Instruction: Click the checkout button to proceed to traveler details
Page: cart
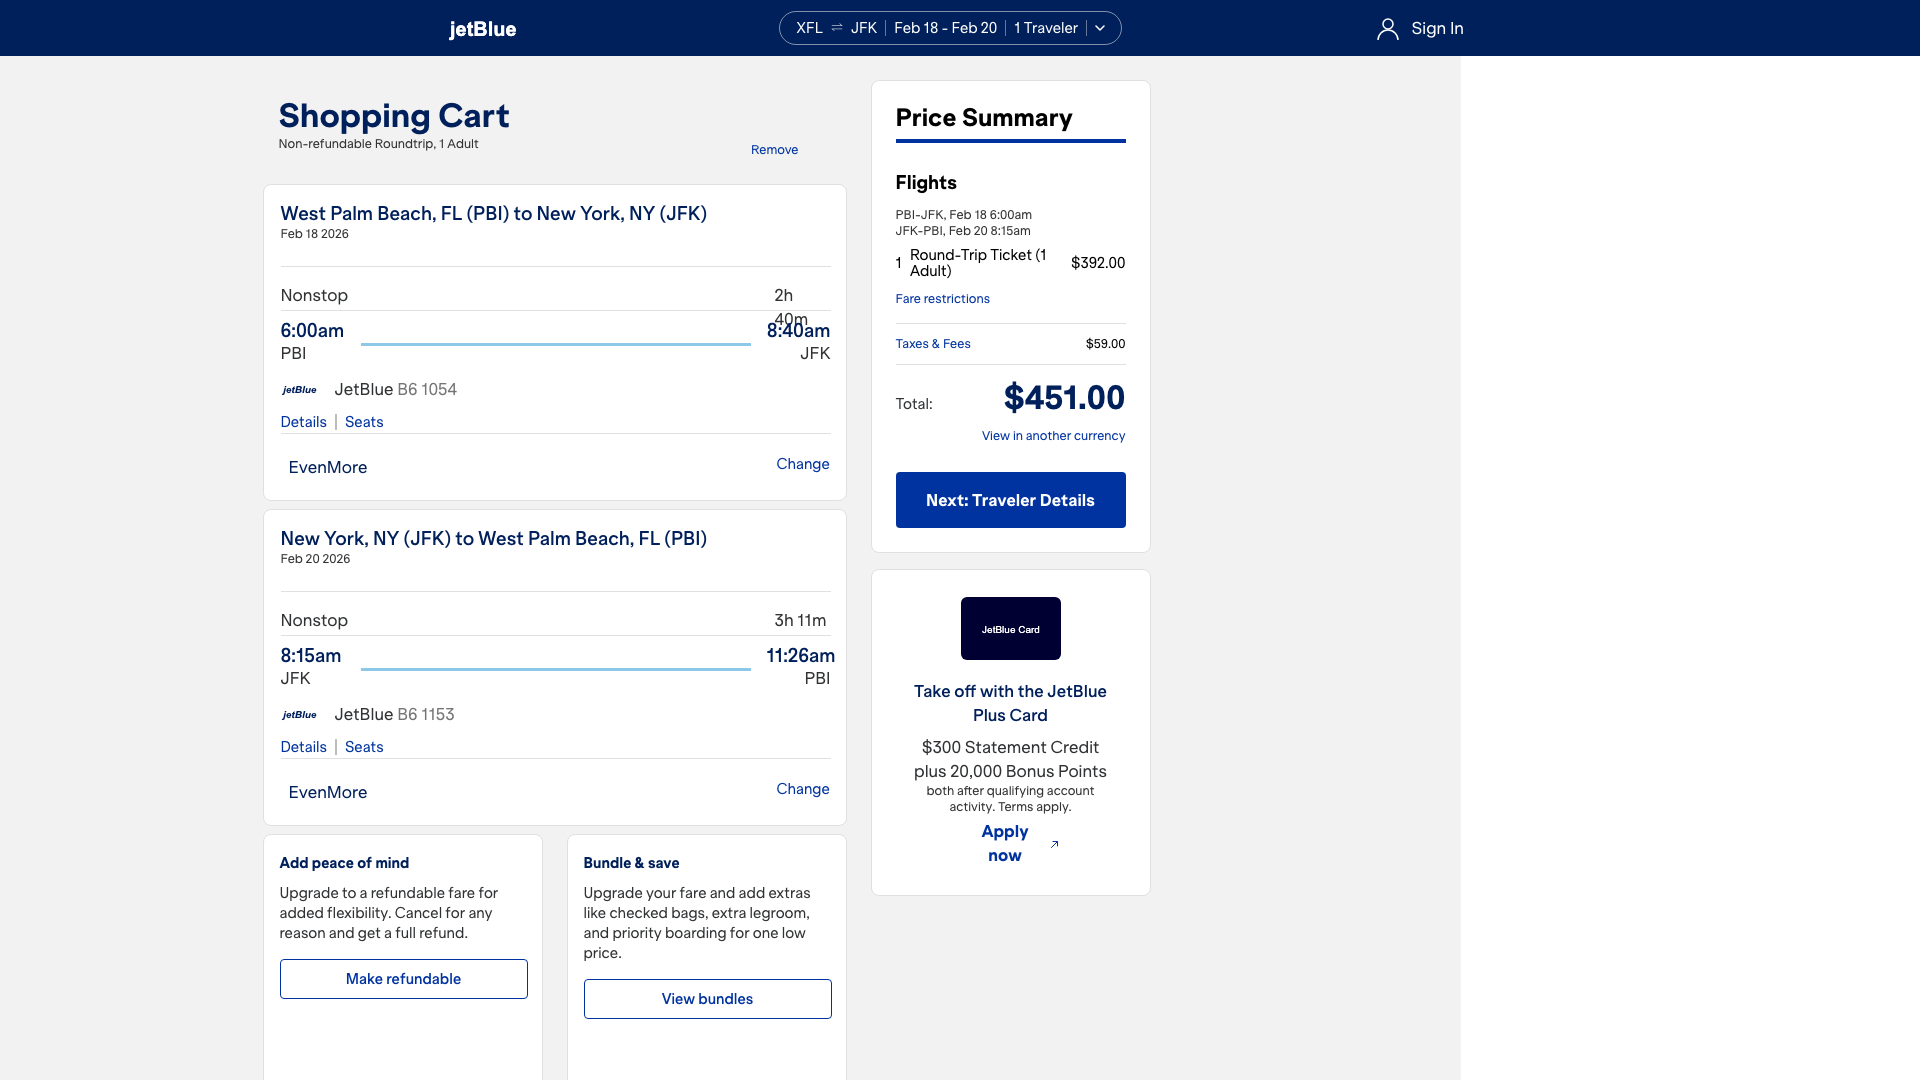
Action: click